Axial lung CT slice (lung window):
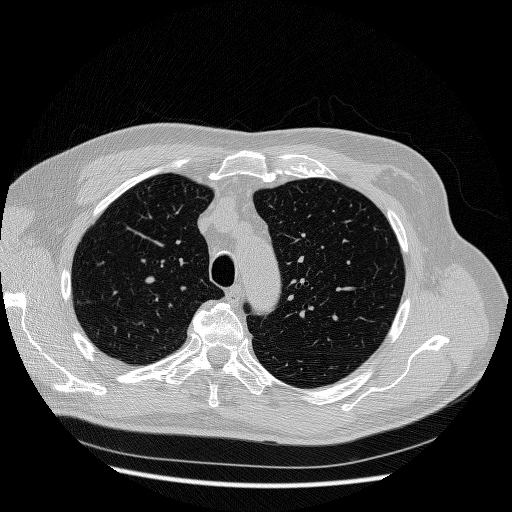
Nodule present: no